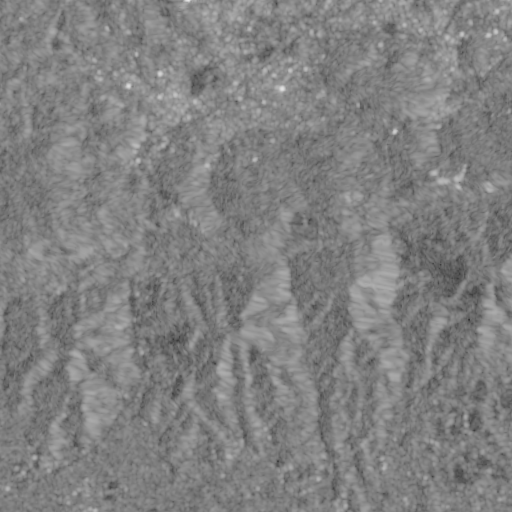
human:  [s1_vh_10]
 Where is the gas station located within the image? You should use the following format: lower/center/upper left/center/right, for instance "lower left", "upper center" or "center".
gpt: The gas station is located in the upper center of the image.
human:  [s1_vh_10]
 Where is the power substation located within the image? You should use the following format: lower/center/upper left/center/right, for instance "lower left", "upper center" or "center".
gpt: The power substation is located in the lower center of the image.
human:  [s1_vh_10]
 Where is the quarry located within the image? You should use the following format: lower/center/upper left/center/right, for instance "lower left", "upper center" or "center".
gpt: The quarry is located in the center right of the image.
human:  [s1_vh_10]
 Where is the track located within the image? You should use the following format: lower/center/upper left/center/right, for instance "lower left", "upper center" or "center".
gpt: The track is located in the lower right of the image.
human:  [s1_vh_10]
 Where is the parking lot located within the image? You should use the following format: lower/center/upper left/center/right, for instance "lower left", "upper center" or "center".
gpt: There is no parking lot in the image.

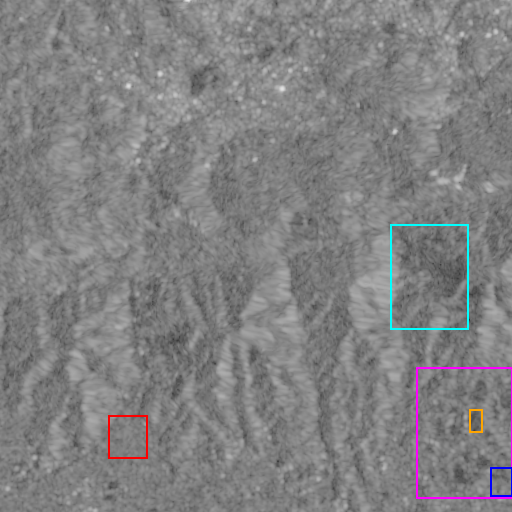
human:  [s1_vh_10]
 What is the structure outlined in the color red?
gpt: The structure outlined in red is a crop field.
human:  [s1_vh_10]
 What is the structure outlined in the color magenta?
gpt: The structure outlined in magenta is a park.
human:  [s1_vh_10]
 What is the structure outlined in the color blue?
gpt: The structure outlined in blue is a parking lot.
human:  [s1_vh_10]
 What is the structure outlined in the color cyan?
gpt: The structure outlined in cyan is a quarry.
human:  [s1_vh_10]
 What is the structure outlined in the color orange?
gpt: The structure outlined in orange is a track.
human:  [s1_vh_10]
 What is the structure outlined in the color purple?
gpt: There is no purple outline.